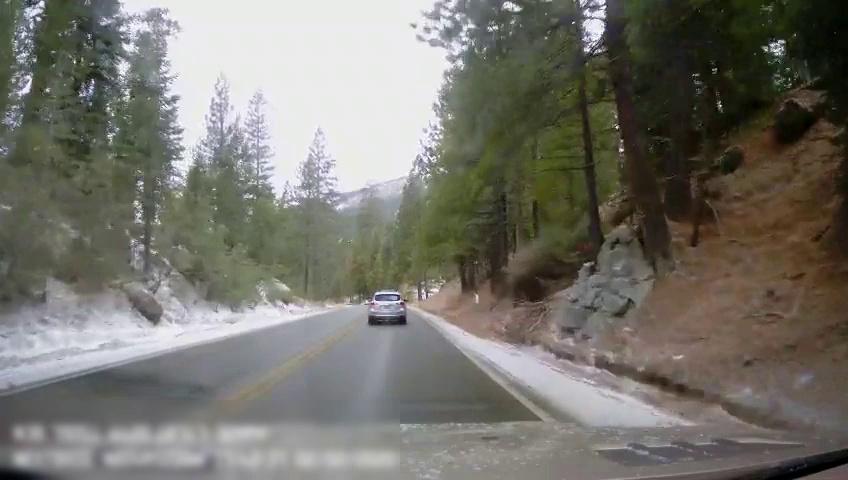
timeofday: Day
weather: Cloudy
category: Drivable Space
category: Vehicles | Car
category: Lanes | Current Lane
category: Lanes | Current Lane
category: Lanes | Opposite Lane
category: Lanes | Opposite Lane